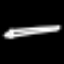
Label: pencil